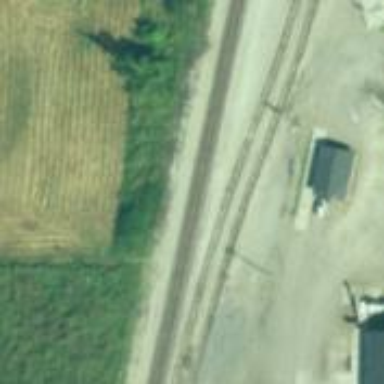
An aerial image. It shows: Railway siding for service.